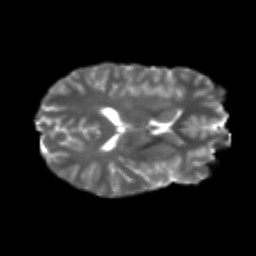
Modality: T2w
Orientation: axial
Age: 20
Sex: female
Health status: healthy
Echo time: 0.074 s